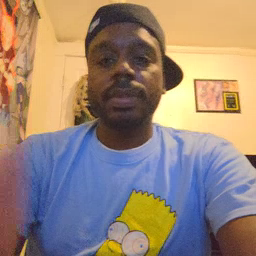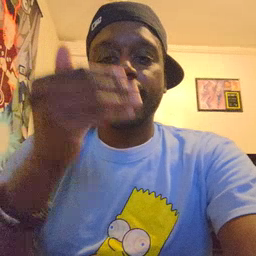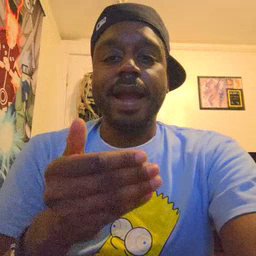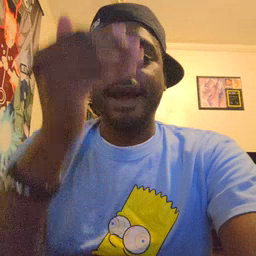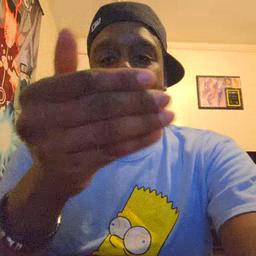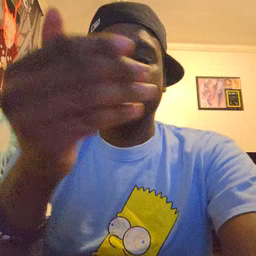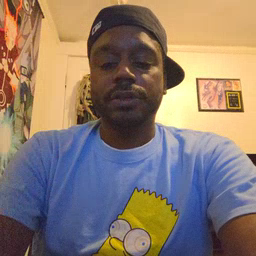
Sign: after